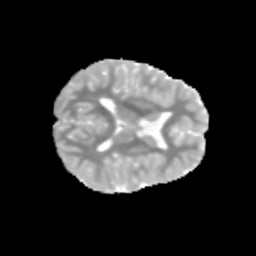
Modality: MD
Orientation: axial
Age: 9
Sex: male
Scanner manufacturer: siemens
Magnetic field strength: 3 T
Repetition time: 3.8 s
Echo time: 0.07 s